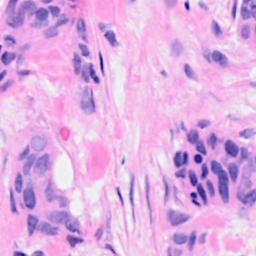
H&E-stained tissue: Breast